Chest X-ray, AP view. Patient: 57 years old, sex F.
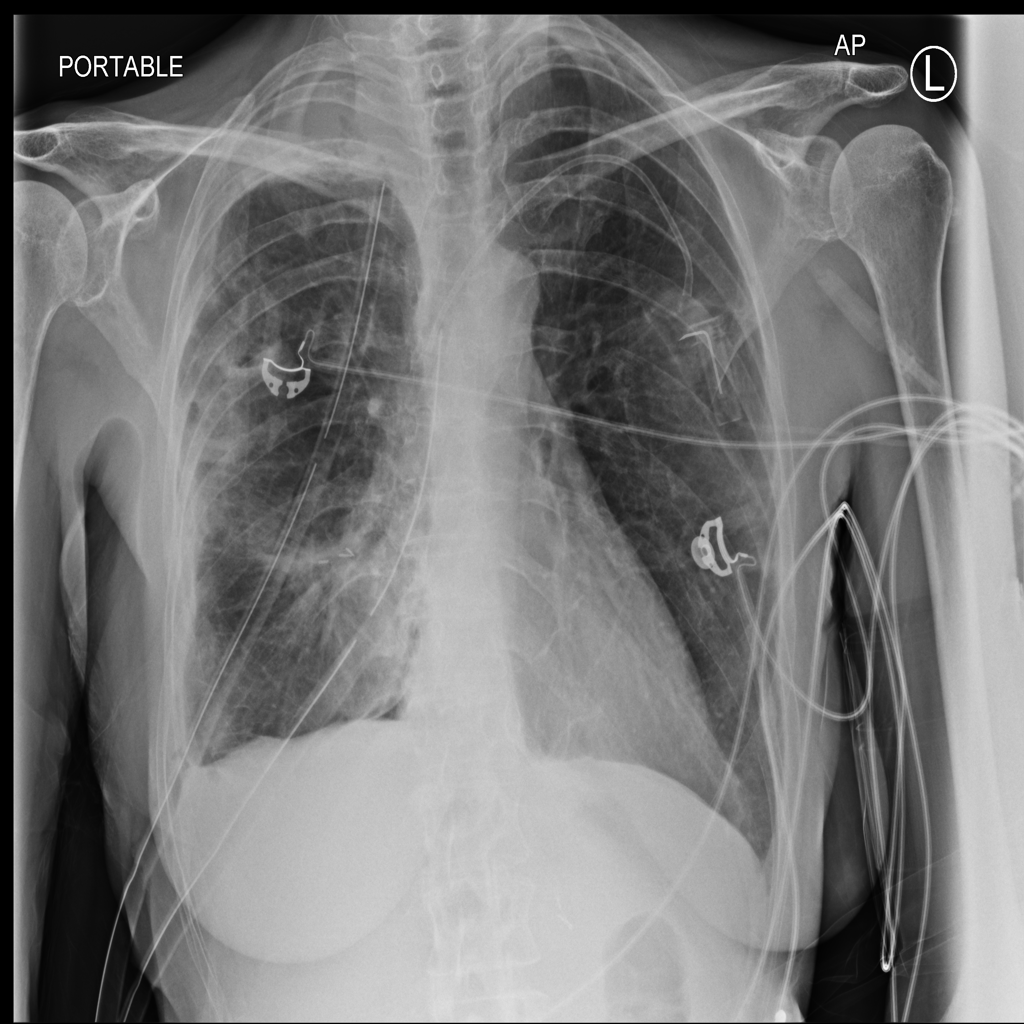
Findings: Effusion, Infiltration, Nodule, Pleural_Thickening, Pneumothorax